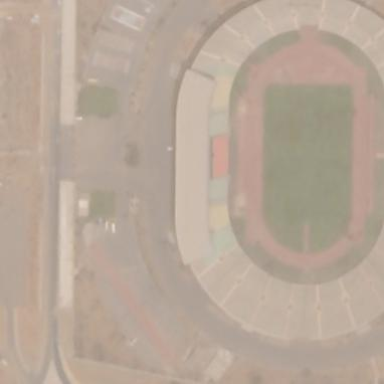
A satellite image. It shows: Stadium area for leisure and sports activities.